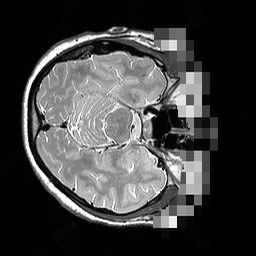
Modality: T2w
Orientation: axial
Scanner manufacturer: siemens
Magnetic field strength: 3 T
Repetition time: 2.5 s
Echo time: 0.144 s